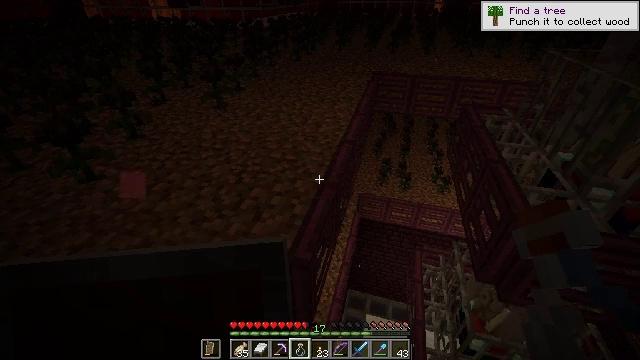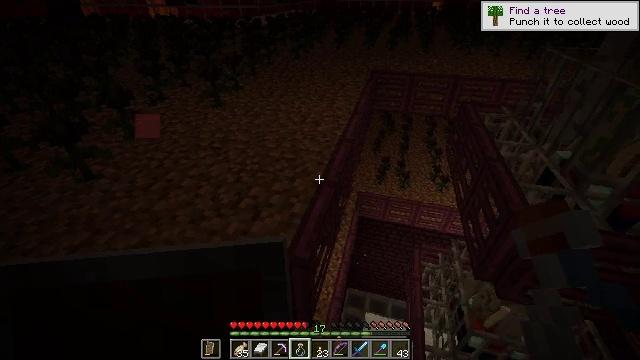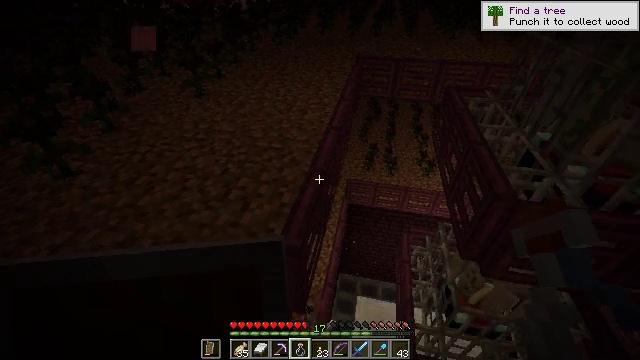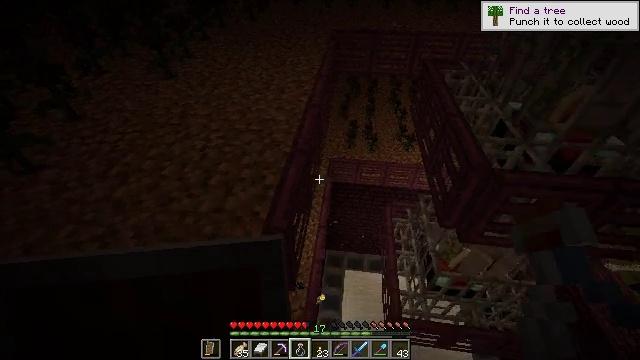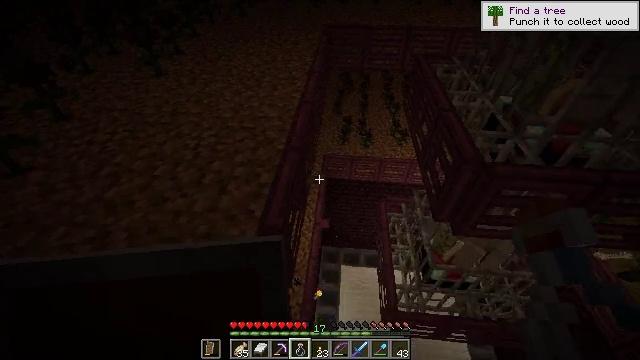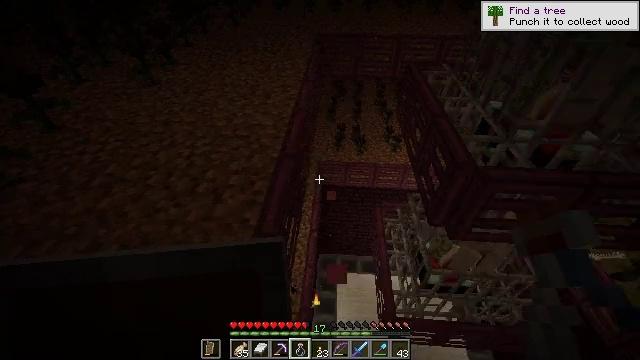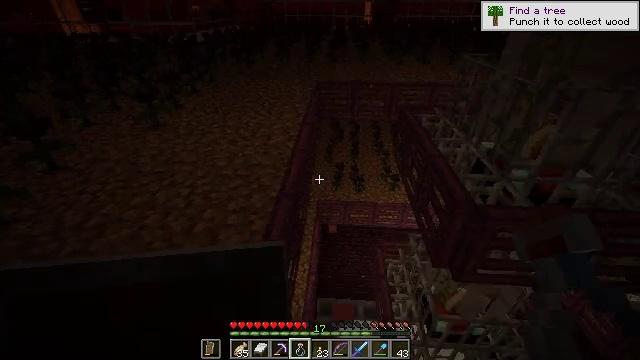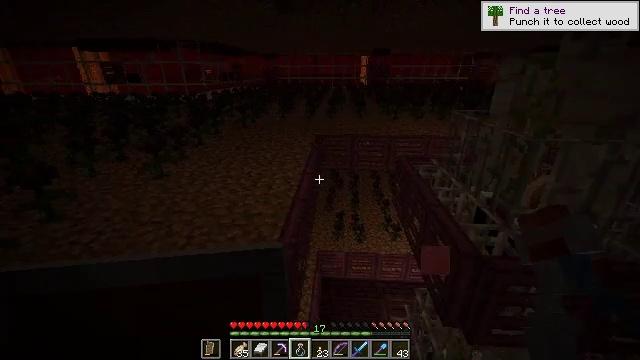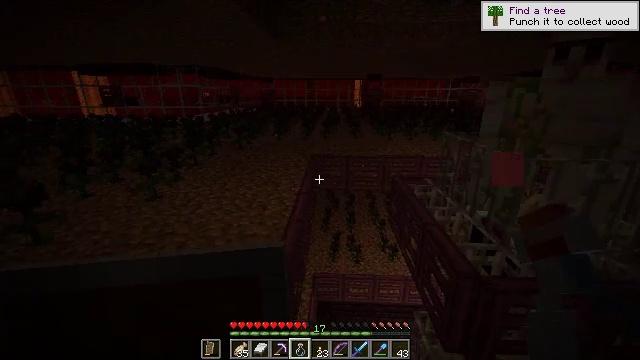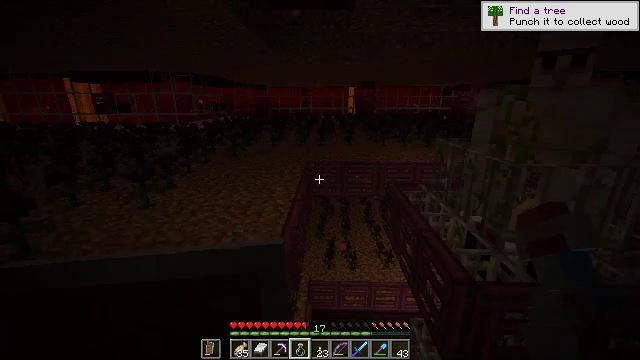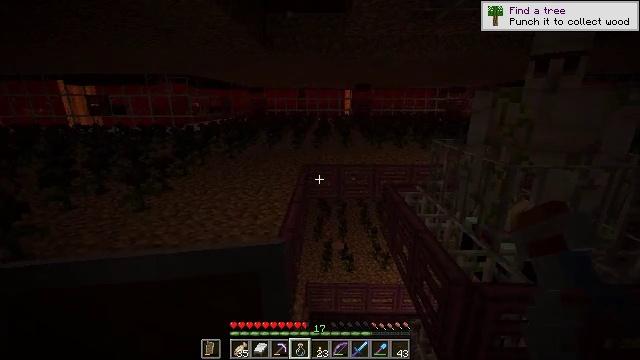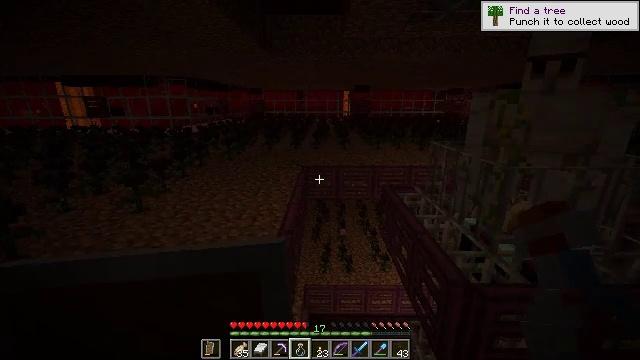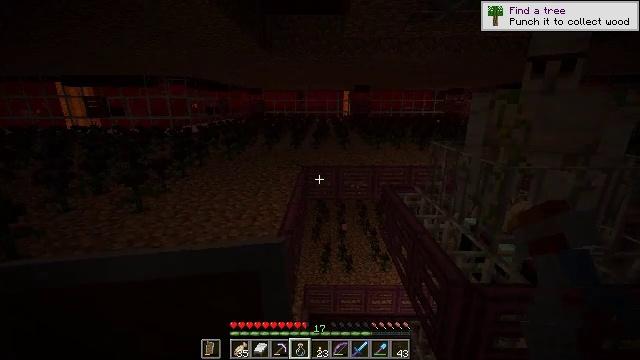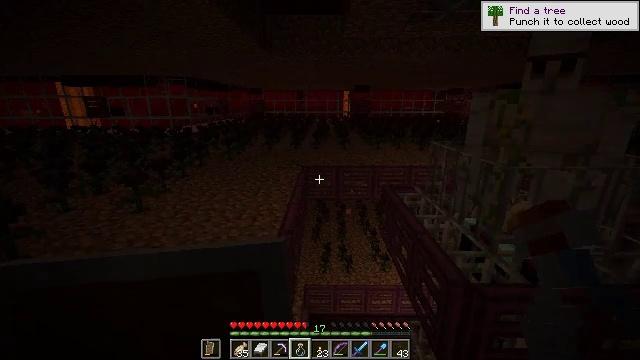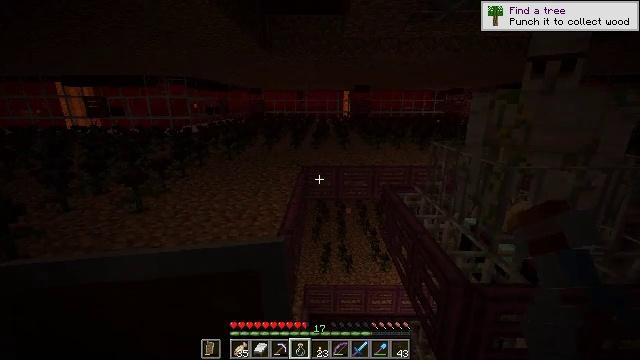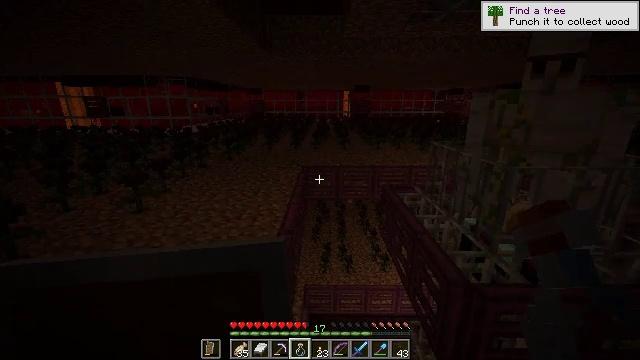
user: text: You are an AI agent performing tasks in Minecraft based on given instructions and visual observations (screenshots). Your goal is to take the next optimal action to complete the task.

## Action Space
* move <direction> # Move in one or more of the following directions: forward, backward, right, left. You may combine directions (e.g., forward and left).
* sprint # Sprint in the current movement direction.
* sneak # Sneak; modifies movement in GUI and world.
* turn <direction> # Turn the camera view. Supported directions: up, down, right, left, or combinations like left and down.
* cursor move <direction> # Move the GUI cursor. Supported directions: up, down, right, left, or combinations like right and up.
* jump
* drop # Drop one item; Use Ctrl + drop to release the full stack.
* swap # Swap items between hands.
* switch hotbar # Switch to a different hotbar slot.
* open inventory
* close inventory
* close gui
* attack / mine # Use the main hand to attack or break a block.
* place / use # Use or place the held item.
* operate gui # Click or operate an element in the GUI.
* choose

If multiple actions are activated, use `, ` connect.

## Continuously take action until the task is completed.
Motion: motion action
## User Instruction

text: Collect nether bricks for building.
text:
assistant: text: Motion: no_op
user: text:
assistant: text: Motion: turn right and down
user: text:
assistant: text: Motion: turn right and down
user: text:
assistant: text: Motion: turn right
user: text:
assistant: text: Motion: turn right and up
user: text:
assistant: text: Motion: turn up
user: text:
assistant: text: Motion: turn up
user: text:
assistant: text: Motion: turn right and up
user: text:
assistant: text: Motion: turn right and up
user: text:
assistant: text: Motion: no_op
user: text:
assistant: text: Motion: no_op
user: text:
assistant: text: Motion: no_op
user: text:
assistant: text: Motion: no_op
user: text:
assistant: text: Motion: no_op
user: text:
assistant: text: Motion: no_op
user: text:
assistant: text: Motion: no_op
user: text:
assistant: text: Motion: no_op
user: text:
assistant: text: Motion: no_op
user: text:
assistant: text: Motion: turn right and down
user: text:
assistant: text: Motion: turn right and down
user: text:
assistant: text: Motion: turn down
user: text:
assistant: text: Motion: turn down
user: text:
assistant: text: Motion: turn down
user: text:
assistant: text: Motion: turn down
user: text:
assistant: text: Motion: no_op
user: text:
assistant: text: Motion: no_op
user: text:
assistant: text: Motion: turn down
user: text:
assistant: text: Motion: turn down
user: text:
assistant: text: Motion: turn down
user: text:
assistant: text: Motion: no_op